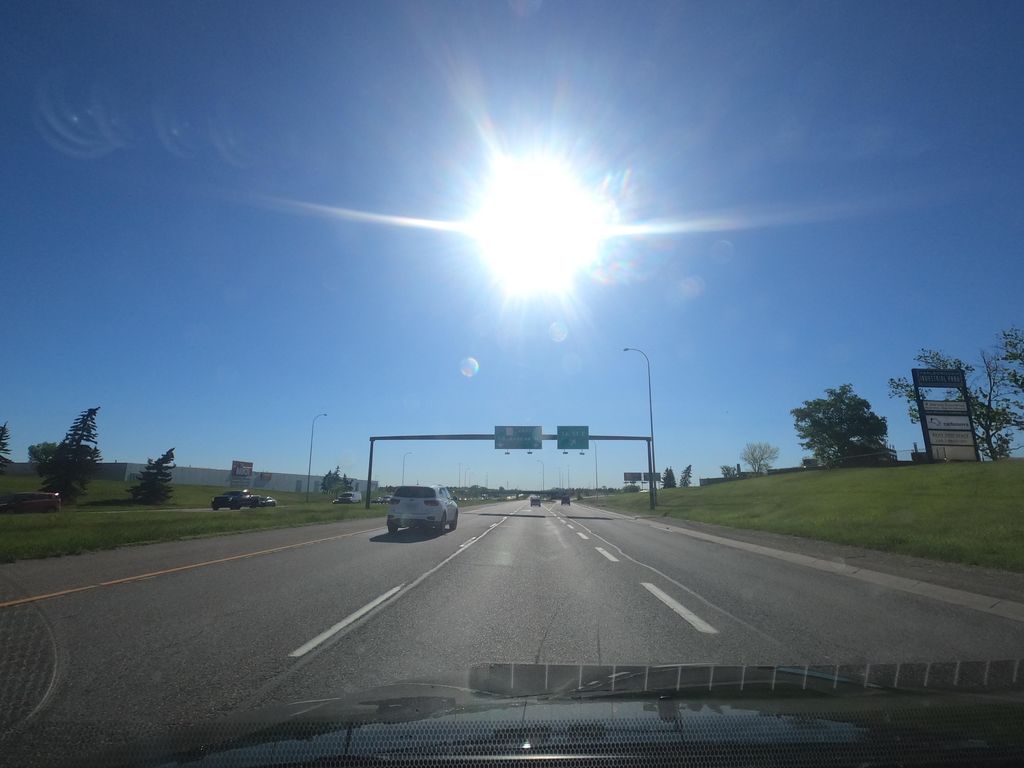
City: calgary